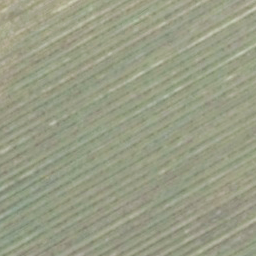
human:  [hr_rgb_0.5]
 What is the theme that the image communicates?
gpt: farmland